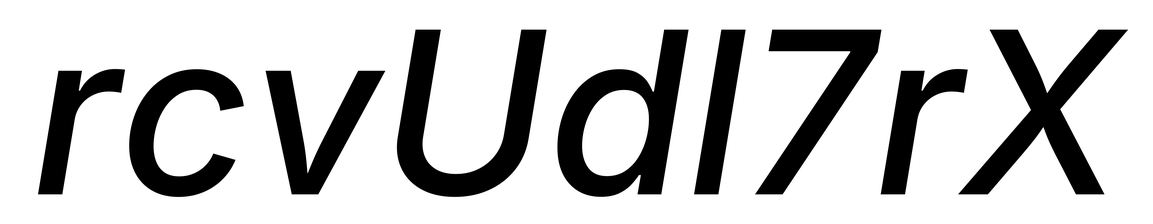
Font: Inter-Italic_Medium_Italic